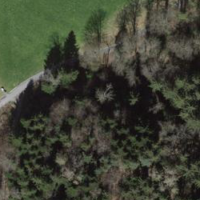
EUNIS habitat code: 44
Species observed at this site:
Lonicera acuminata
Filipendula ulmaria